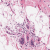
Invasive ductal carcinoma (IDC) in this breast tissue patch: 0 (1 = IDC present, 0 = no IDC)